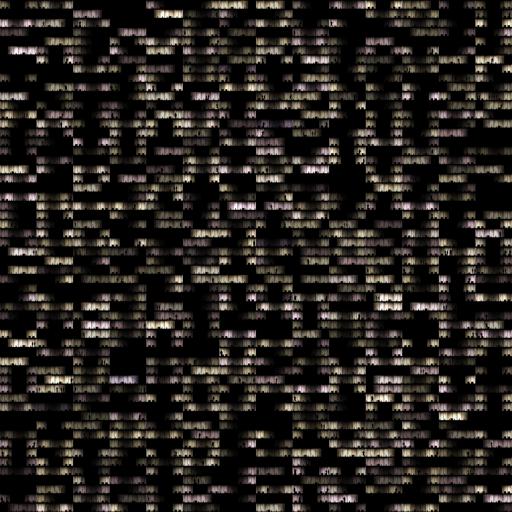
Tags: building facade glass night window